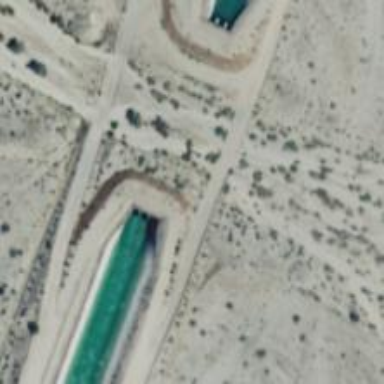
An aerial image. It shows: Culvert tunnel for water canal.